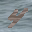
Label: 4